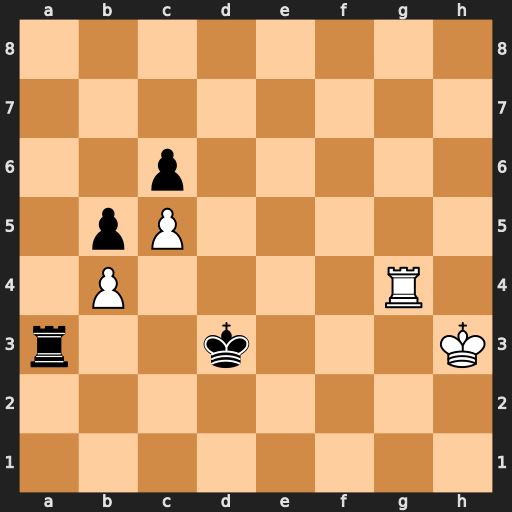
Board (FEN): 8/8/2p5/1pP5/1P4R1/r2k3K/8/8
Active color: w
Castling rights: -
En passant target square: -
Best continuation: Rg3+ Kc4 Rxa3